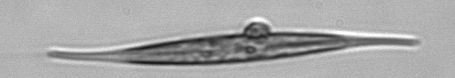
Label: Pleurosigma